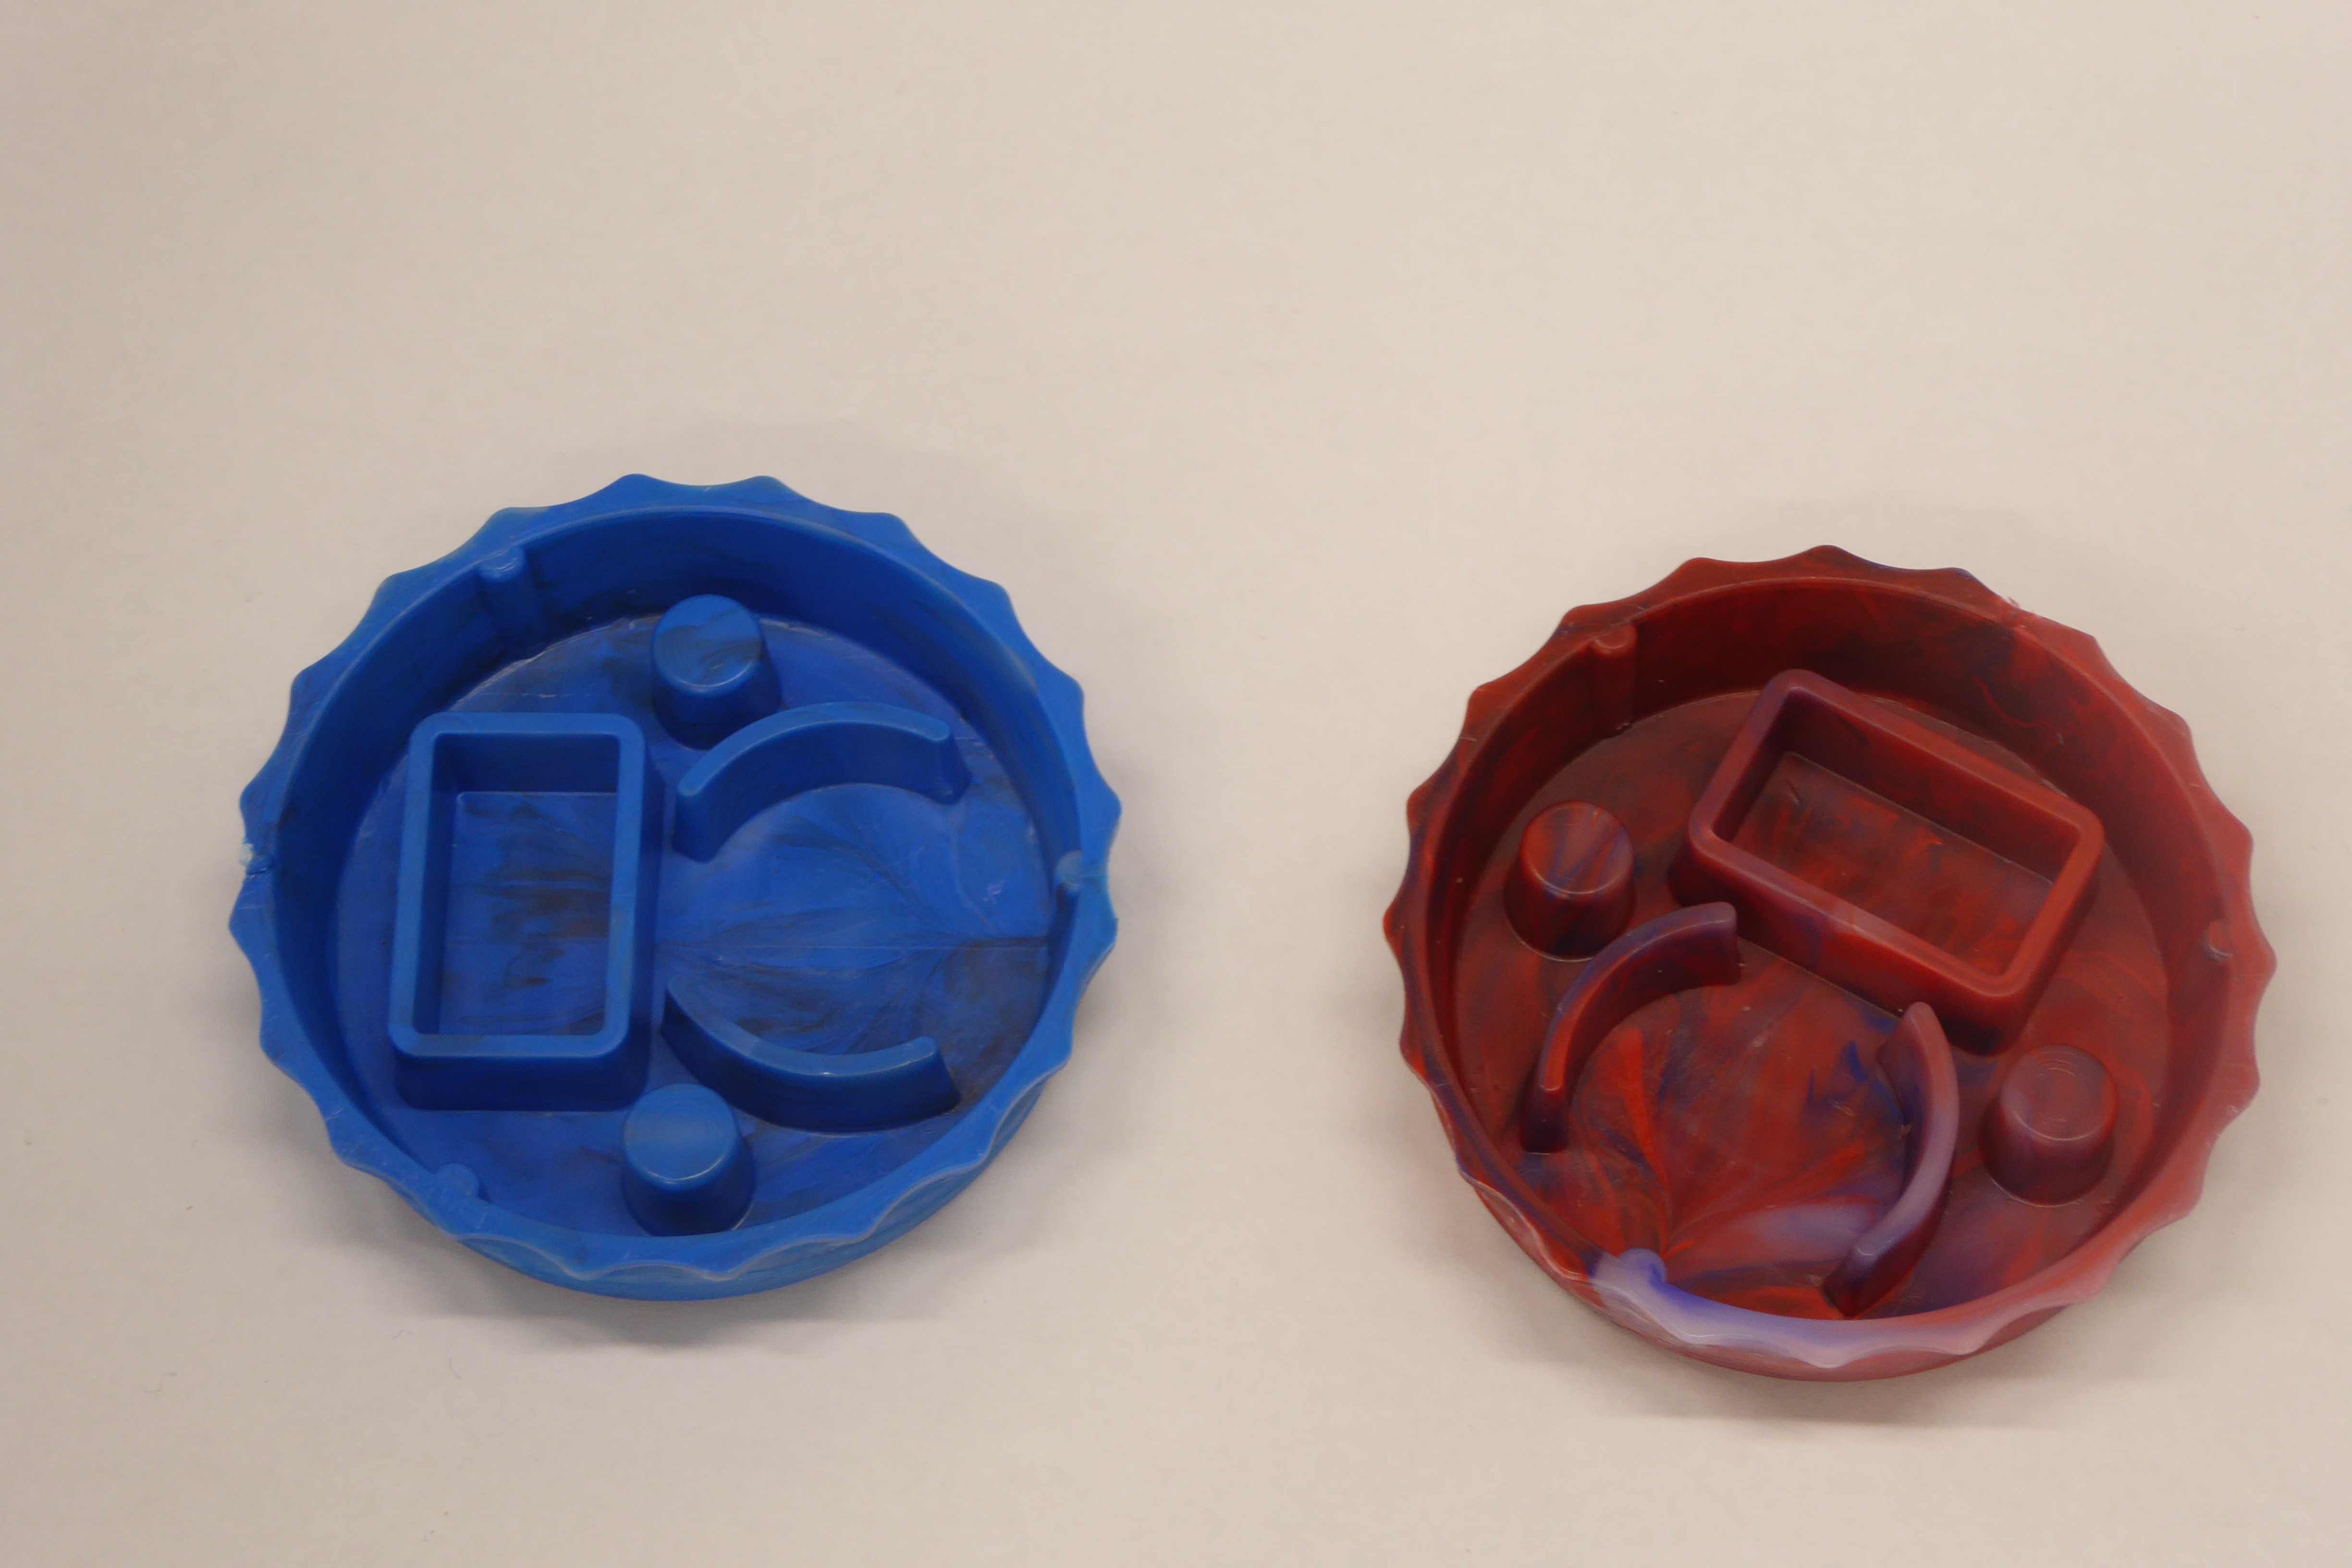
Label: Bottle Opener - Cover